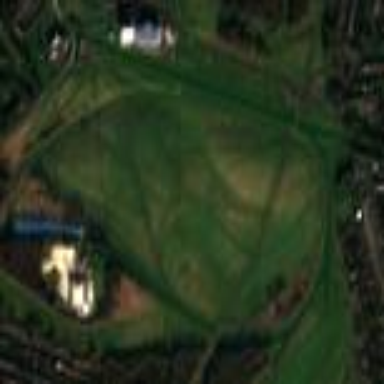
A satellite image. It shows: Grass track designated for horse racing on leisure land.